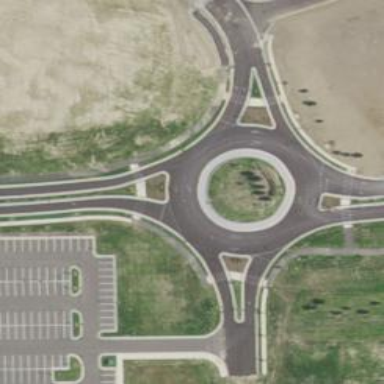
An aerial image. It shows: Residential road that intersects with roundabout.